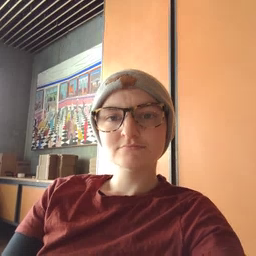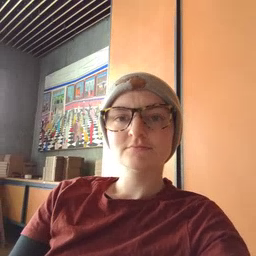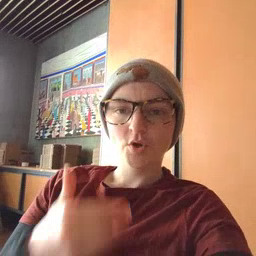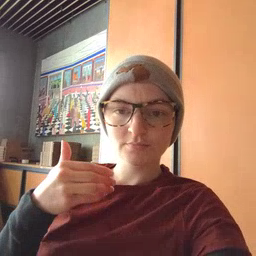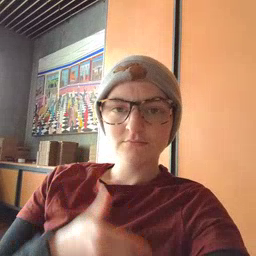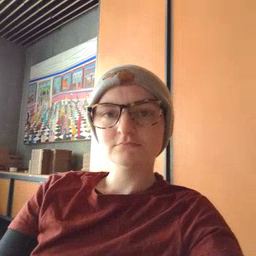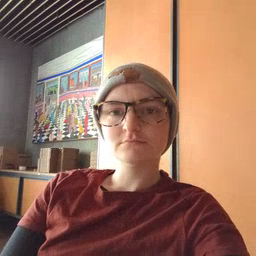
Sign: before